Question: Is it possible to set up 'Tablix' somehow or via code so the entire row will be moved to the next page instead of placing between two?
MS Word can do it easily...

Reading of <URL> is not helping...
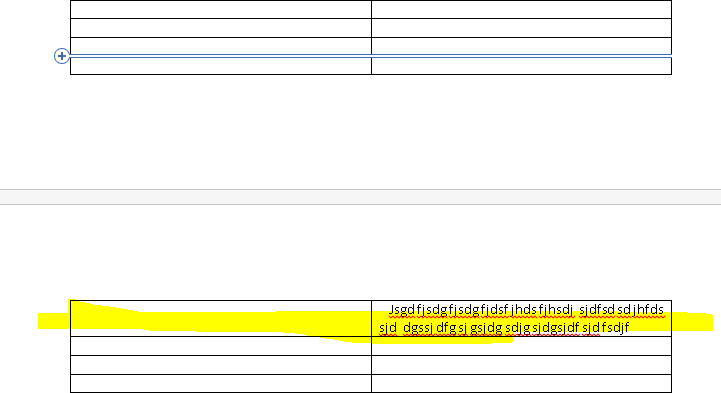
Answer: You can set a group and call it 'NumberOfRows' Then you can use the '=Floor((RowNumber(Nothing) - 1)/NumberOfRowsYouWant)' on that groups expression.
Here are some links:
<URL>
<URL>